Question: I am running Entity Framework with Code First Migrations. My new release adds a table, modifies a few tables, and run some scripts. This works perfectly when developing locally using update-database.
Upon deployment the new table was not created and I was receiving errors from my client. I attached the debugger to the deployed site to track through what was happening. It reached the controller, went through the normal flow, and upon hitting the first database call to the new (but not actually existing yet) table it hopped into the Configuration class for my migration.
'''
internal sealed class Configuration : DbMigrationsConfiguration<myProject.api.AuthContext>
{
public Configuration()
{
AutomaticMigrationsEnabled = false;
MigrationsDirectory = @"Migrations\Auth";
ContextKey = "myProject.api.AuthContext";
}
'''
So I'm thinking great, all should be well. It goes through all of these, returns to the initial database call, but then that call returns an error, pasted below
> The model backing the 'AuthContext' context has changed since the
database was created. Consider using Code First Migrations to update
the database (<URL>.
This is surprising since indeed I have enabled code first migrations! Using the standard enable-migrations and add-migration, which work perfectly on my local machine when I issue the update-database command.
1) How can I get my Code First migrations to run once deployed to Azure?
Here are my publish settings. For some reason I do not have the checkbox option for: "Execute Code First Migrations" and am guessing that's the issue...

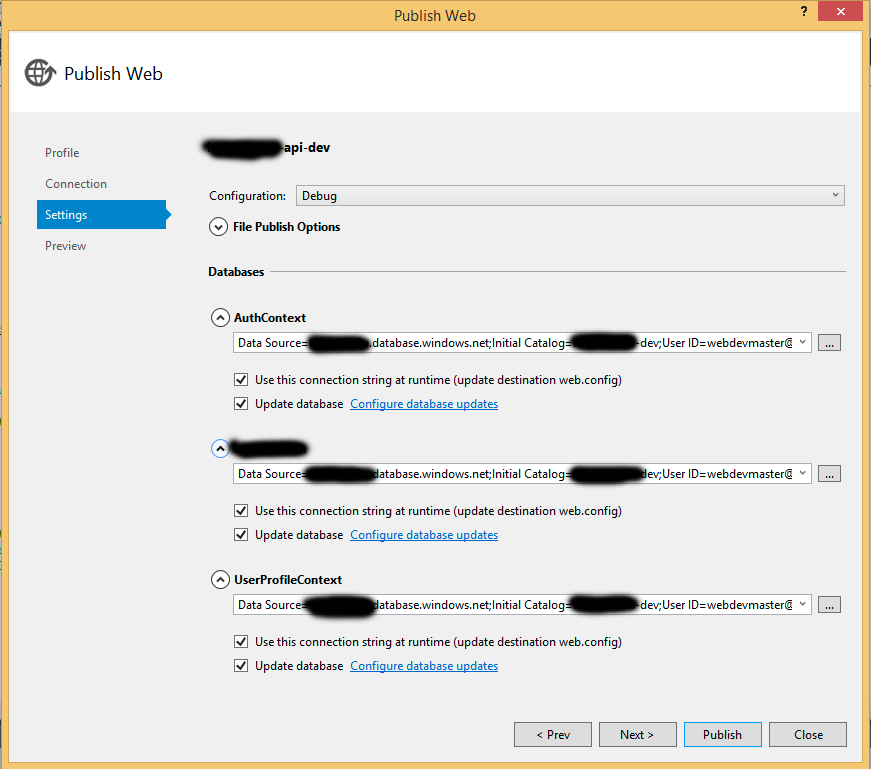
Answer: Huzzah! My update was the issue. I found from other SO posts that his happens sometimes. A Clean and Rebuild, followed by restarting VS, restored the 'Execute Code First Migrations' checkbox. Re-deployed and everything worked perfectly.